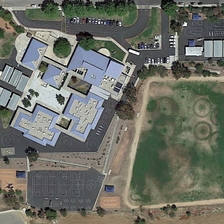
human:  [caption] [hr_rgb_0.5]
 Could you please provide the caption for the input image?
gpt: several light blue buildings stands next to the playground .

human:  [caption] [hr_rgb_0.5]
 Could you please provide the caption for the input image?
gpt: a large building and meadows are in a school .

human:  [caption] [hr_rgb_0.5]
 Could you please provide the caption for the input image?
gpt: several light blue buildings stands next to the playground .

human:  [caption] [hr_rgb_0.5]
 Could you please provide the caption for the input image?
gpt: a large building and meadows are in a school .

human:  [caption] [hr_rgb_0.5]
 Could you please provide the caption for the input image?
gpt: a large building and meadows are in a school .